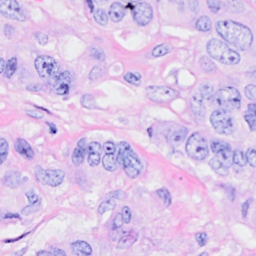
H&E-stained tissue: Breast